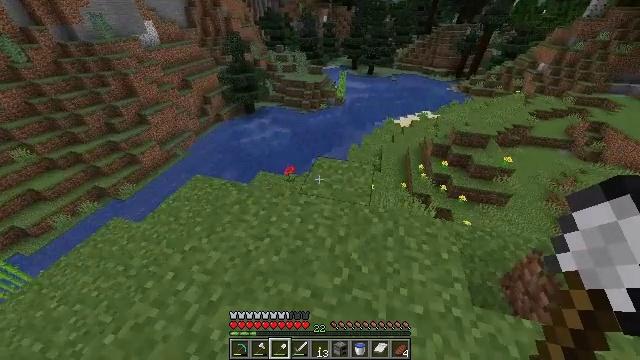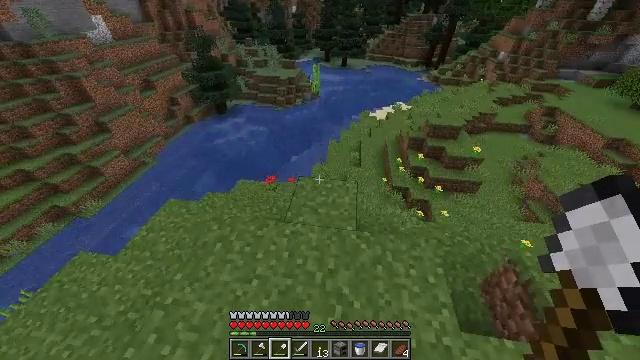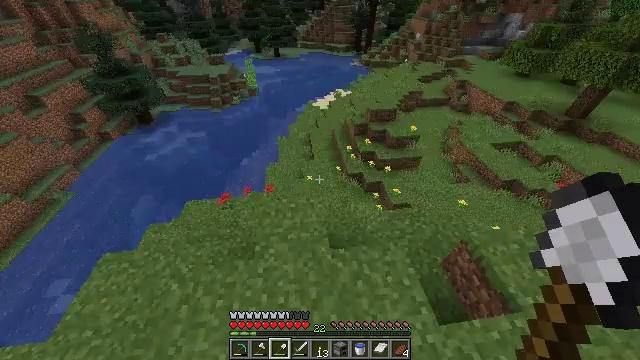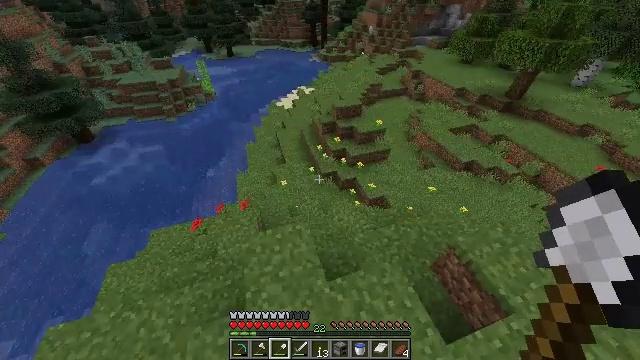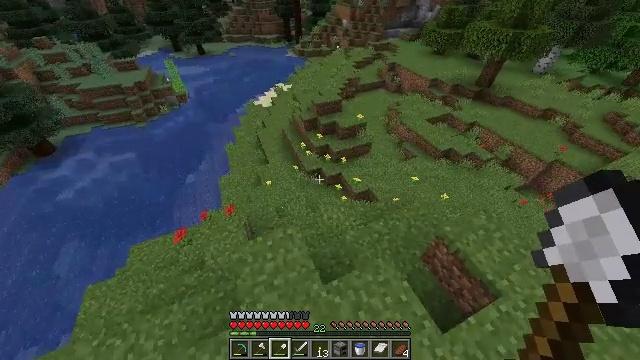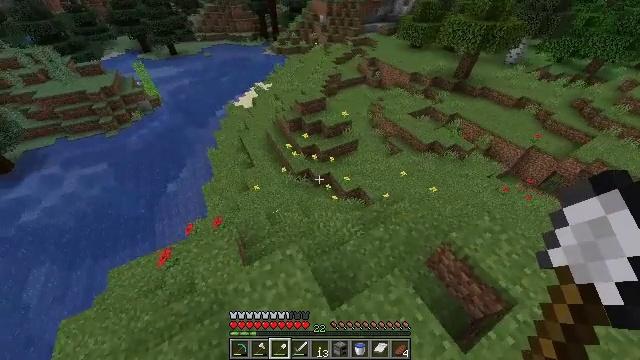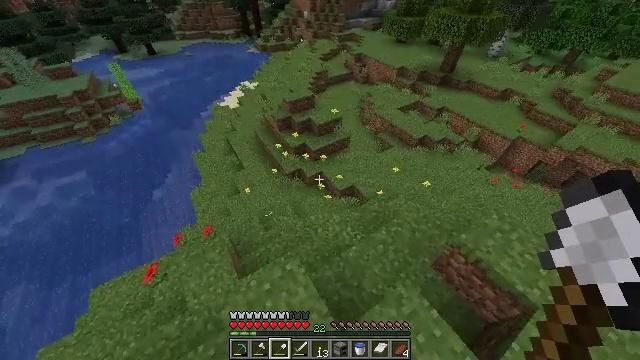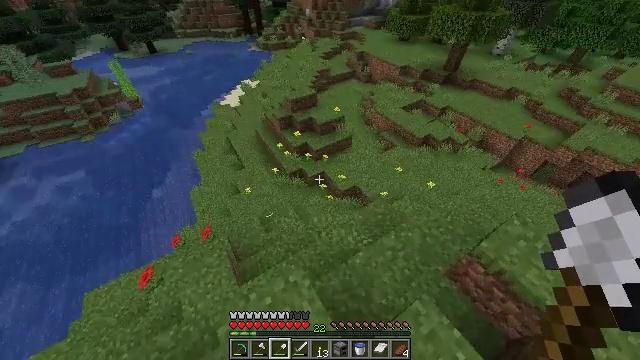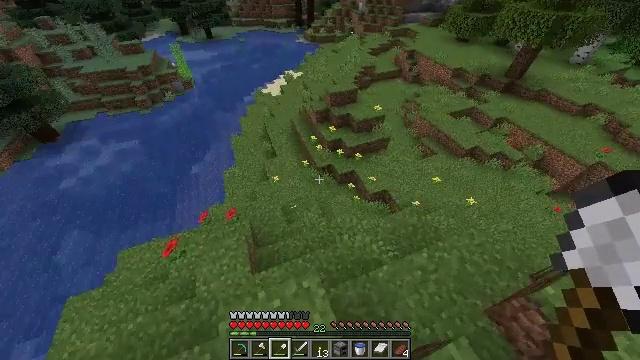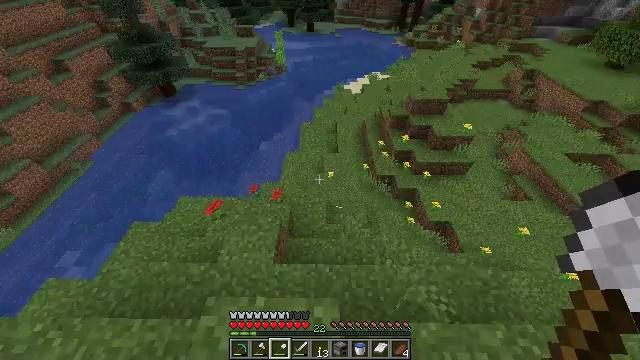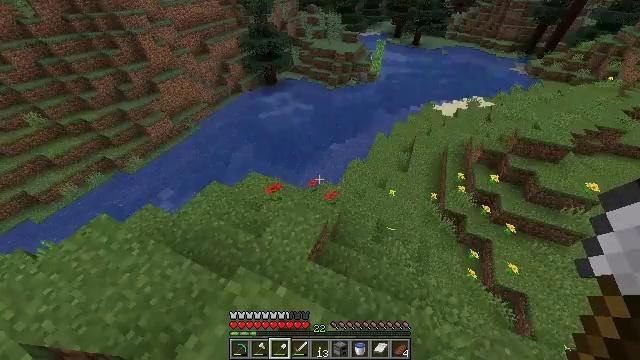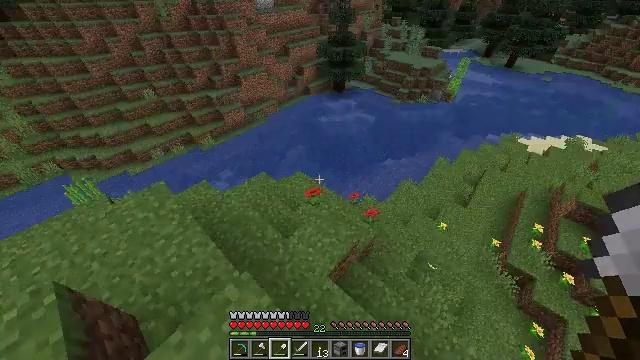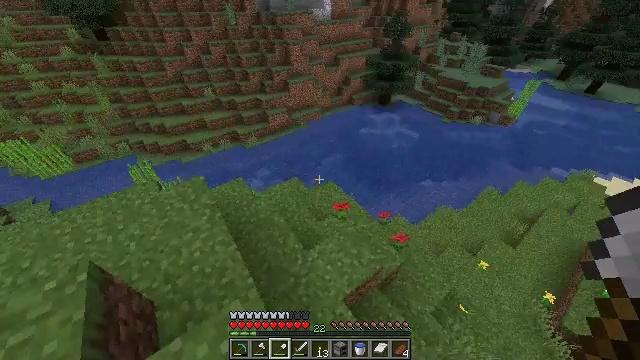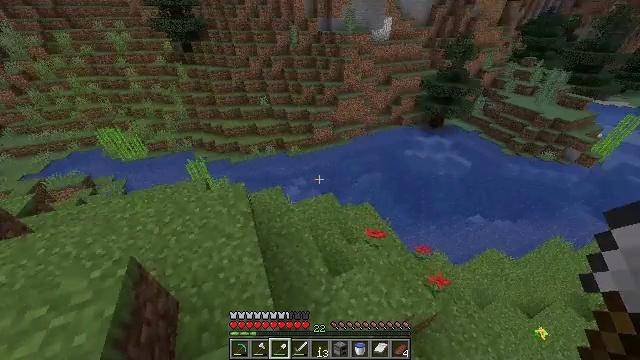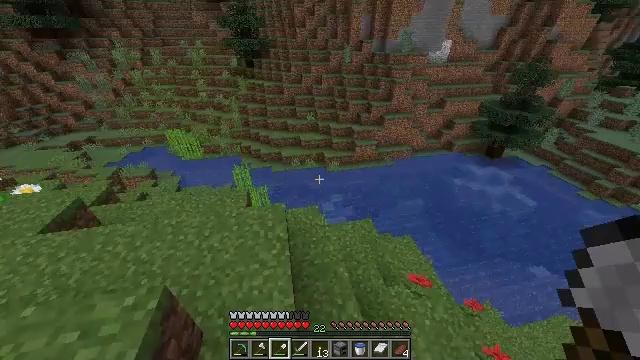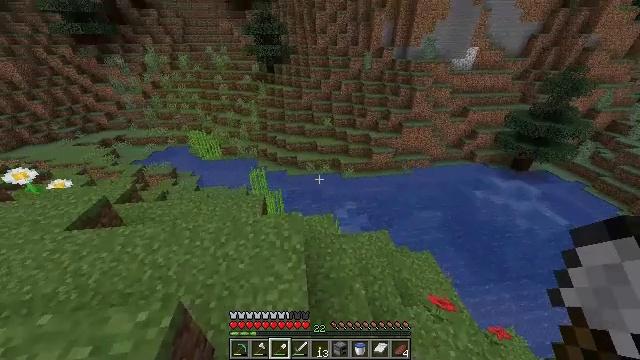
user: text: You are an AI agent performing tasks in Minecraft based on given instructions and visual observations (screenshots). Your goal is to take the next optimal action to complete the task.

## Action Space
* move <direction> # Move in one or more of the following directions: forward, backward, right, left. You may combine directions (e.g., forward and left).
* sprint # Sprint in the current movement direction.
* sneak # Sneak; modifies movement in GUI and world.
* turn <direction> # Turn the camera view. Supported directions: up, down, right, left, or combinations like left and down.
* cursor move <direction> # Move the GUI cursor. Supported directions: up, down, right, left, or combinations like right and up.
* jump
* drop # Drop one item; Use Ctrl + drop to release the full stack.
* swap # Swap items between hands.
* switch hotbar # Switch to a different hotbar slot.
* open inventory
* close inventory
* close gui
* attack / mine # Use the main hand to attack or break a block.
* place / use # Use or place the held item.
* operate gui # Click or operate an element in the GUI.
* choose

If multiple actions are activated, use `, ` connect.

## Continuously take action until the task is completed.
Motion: motion action
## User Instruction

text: Cut down the sugar cane stalks.
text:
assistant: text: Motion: move forward and move right, sprint, turn right and down, jump
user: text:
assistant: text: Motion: move forward and move right, sprint, turn right and down
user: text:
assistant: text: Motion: move forward and move right, sprint, turn right and down
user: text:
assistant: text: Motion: move forward and move right, sprint, turn right and down
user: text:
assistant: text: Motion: move forward and move right, sprint, turn right
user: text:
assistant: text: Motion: move forward and move right, sprint, turn right
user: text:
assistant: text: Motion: move forward and move right, sprint
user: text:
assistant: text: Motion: move forward and move right, sprint, turn left
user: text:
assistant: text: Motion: move forward and move right, turn left
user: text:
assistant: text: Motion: move forward and move left, turn left and up
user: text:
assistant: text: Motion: move forward and move left, turn left and up
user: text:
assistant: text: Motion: move forward and move left, turn left and up
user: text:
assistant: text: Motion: move forward and move left, turn left and up
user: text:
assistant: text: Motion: move forward and move left, turn left and up
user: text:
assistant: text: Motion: move forward and move left, turn left and up
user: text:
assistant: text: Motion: move forward and move left, turn left
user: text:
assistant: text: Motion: move forward and move left
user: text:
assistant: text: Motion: move forward
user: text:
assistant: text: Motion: move forward
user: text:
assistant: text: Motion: move forward
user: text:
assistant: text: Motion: move forward, sprint, turn left
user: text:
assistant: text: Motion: move forward, sprint, turn left and down
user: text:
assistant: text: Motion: move forward, sprint, turn left
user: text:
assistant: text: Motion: move forward, sprint
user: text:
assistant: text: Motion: move forward, sprint
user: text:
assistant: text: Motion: move forward, sprint
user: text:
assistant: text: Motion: move forward, sprint, turn down
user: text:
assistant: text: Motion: move forward, sprint
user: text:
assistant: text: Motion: move forward, sprint
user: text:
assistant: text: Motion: move forward, sprint, turn down